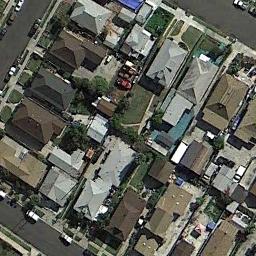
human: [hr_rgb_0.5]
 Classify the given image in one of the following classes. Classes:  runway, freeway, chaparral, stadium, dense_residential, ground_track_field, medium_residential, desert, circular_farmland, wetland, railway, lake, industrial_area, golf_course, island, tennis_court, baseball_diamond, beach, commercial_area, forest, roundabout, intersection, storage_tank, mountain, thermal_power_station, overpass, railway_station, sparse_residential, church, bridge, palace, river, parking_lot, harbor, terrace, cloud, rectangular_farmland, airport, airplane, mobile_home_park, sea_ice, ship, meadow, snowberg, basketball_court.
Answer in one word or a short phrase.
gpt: dense_residential